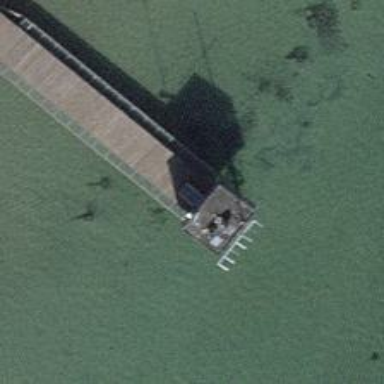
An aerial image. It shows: Man-made pier.